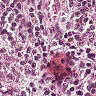
Metastatic tissue present: no